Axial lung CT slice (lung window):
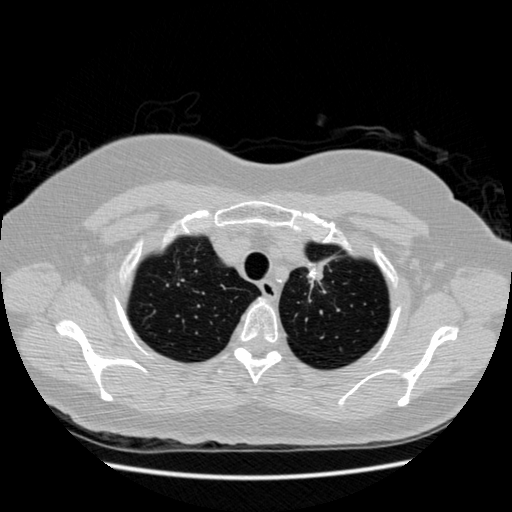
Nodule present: yes
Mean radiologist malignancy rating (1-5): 4